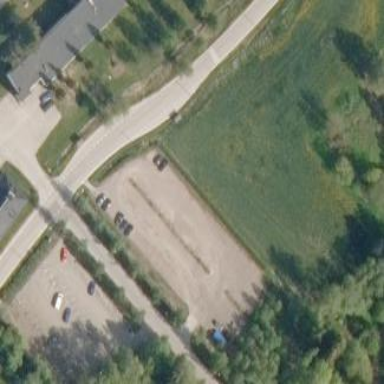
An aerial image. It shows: Parking area with surface.